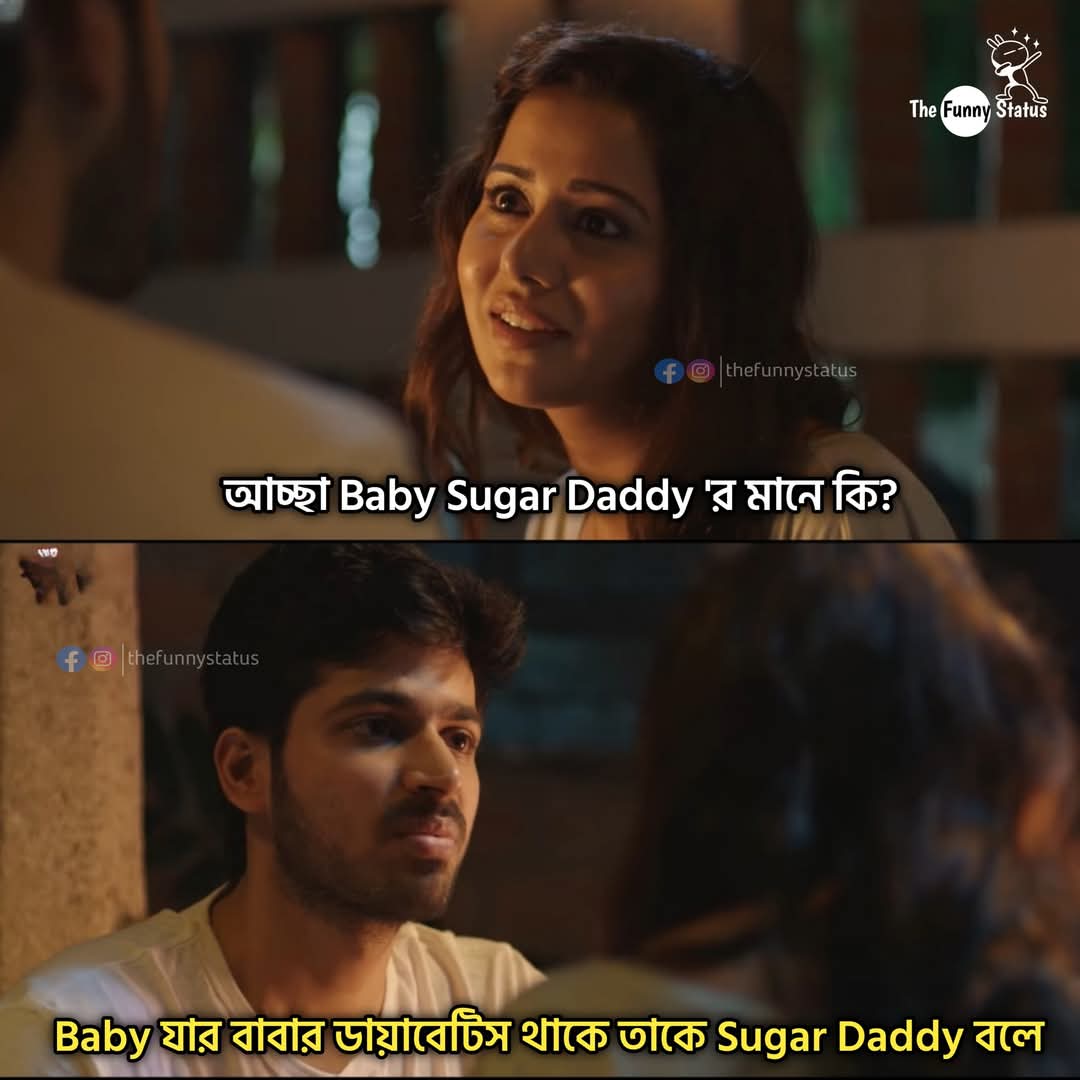
Text: আচ্ছা Baby Sugar Daddy 'র মানে কি?
Baby যার বাবার ডায়াবেটিস থাকে তাকে Sugar Daddy বলে
Label: Non Hate